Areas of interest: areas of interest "Industrial"
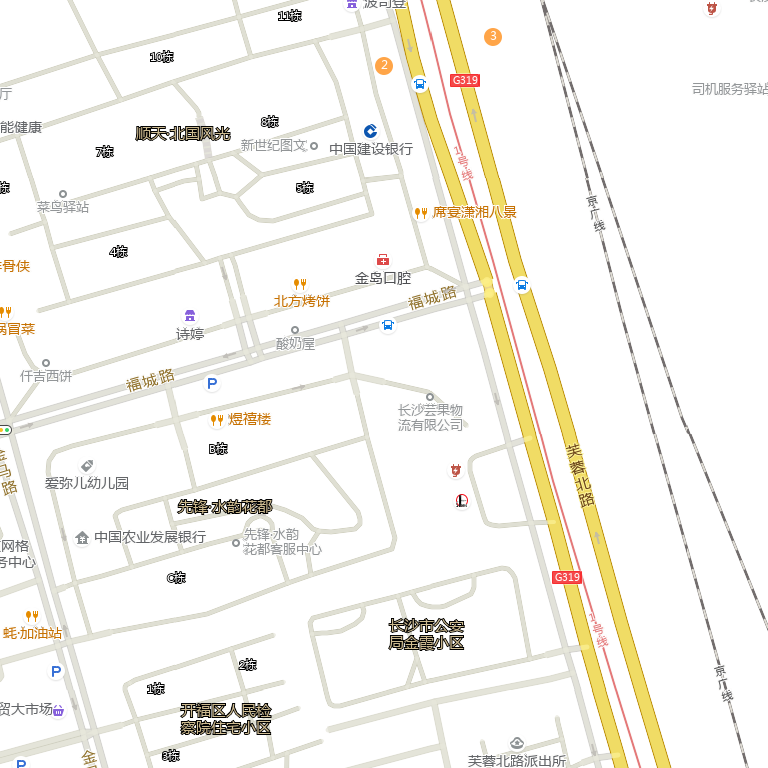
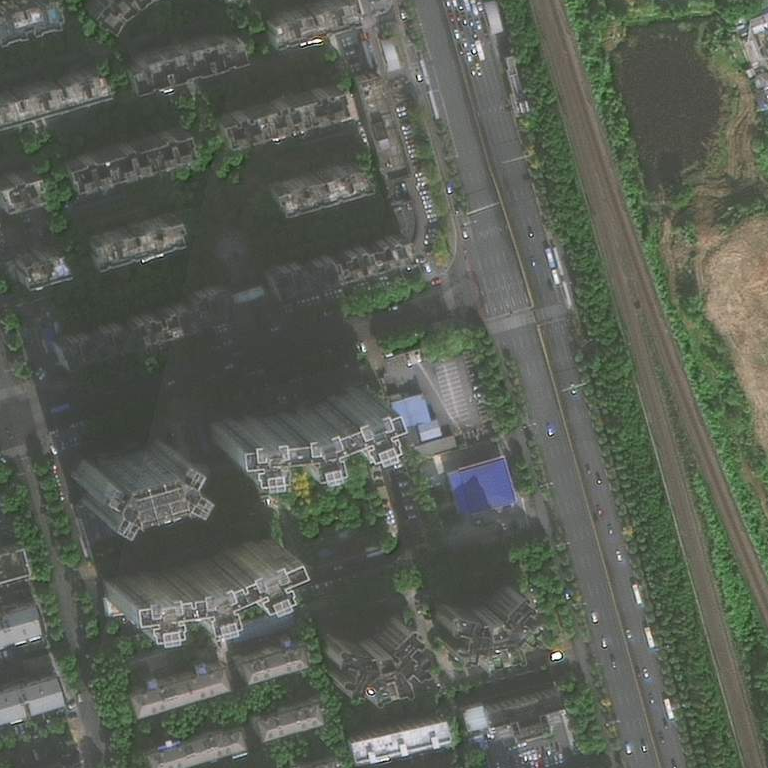